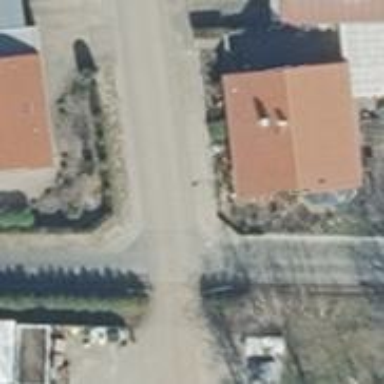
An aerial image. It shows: Residential road with asphalt surface.